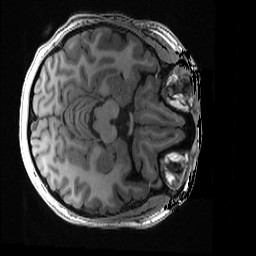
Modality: T1w
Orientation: axial
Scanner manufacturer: ge
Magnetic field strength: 3 T
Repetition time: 0.008164 s
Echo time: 0.003184 s